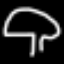
Label: mushroom